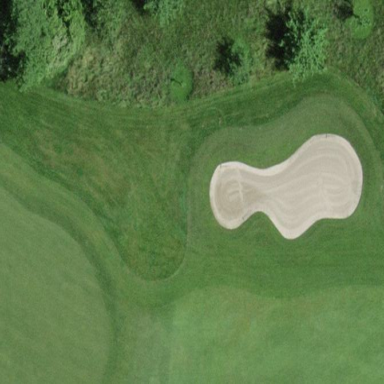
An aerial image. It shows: Sand bunker on golf course.